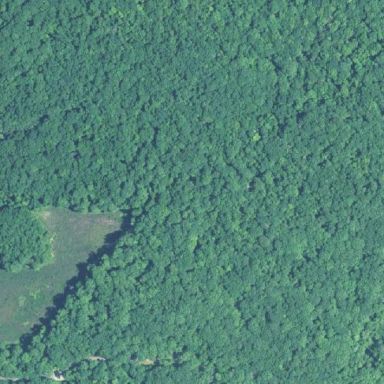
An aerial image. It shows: Serene woodland landscape.